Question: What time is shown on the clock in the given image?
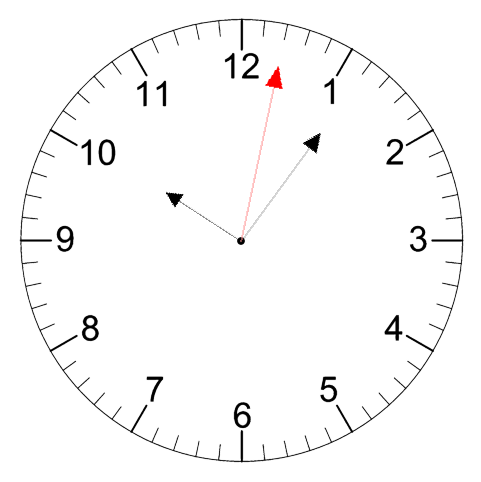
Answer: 10:06:02